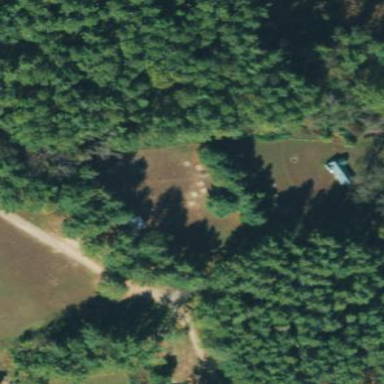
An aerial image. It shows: Campsite with tents.